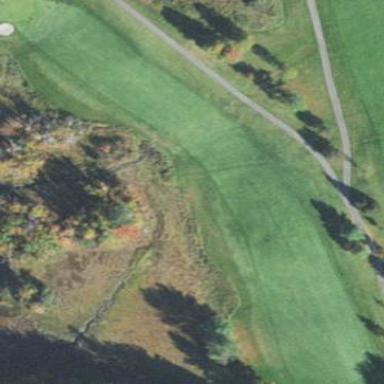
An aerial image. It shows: Golf fairway surrounded by grass.